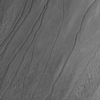
Label: not_dusty